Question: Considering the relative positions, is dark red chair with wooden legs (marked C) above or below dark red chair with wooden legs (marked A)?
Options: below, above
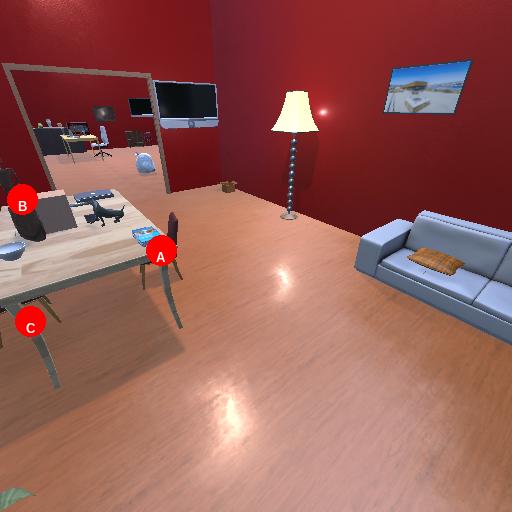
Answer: below